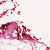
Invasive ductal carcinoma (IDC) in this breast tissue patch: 0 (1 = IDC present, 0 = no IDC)